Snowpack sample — Loveland Pass, Silver Plume, Colorado, USA (2/11/26, 12:00 PM MST)
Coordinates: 39.663, -105.886
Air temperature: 35 °F
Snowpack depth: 82 cm
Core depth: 10 cm
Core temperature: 17.6 °F
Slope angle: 13°, slope face: 12°
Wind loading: high
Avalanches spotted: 1
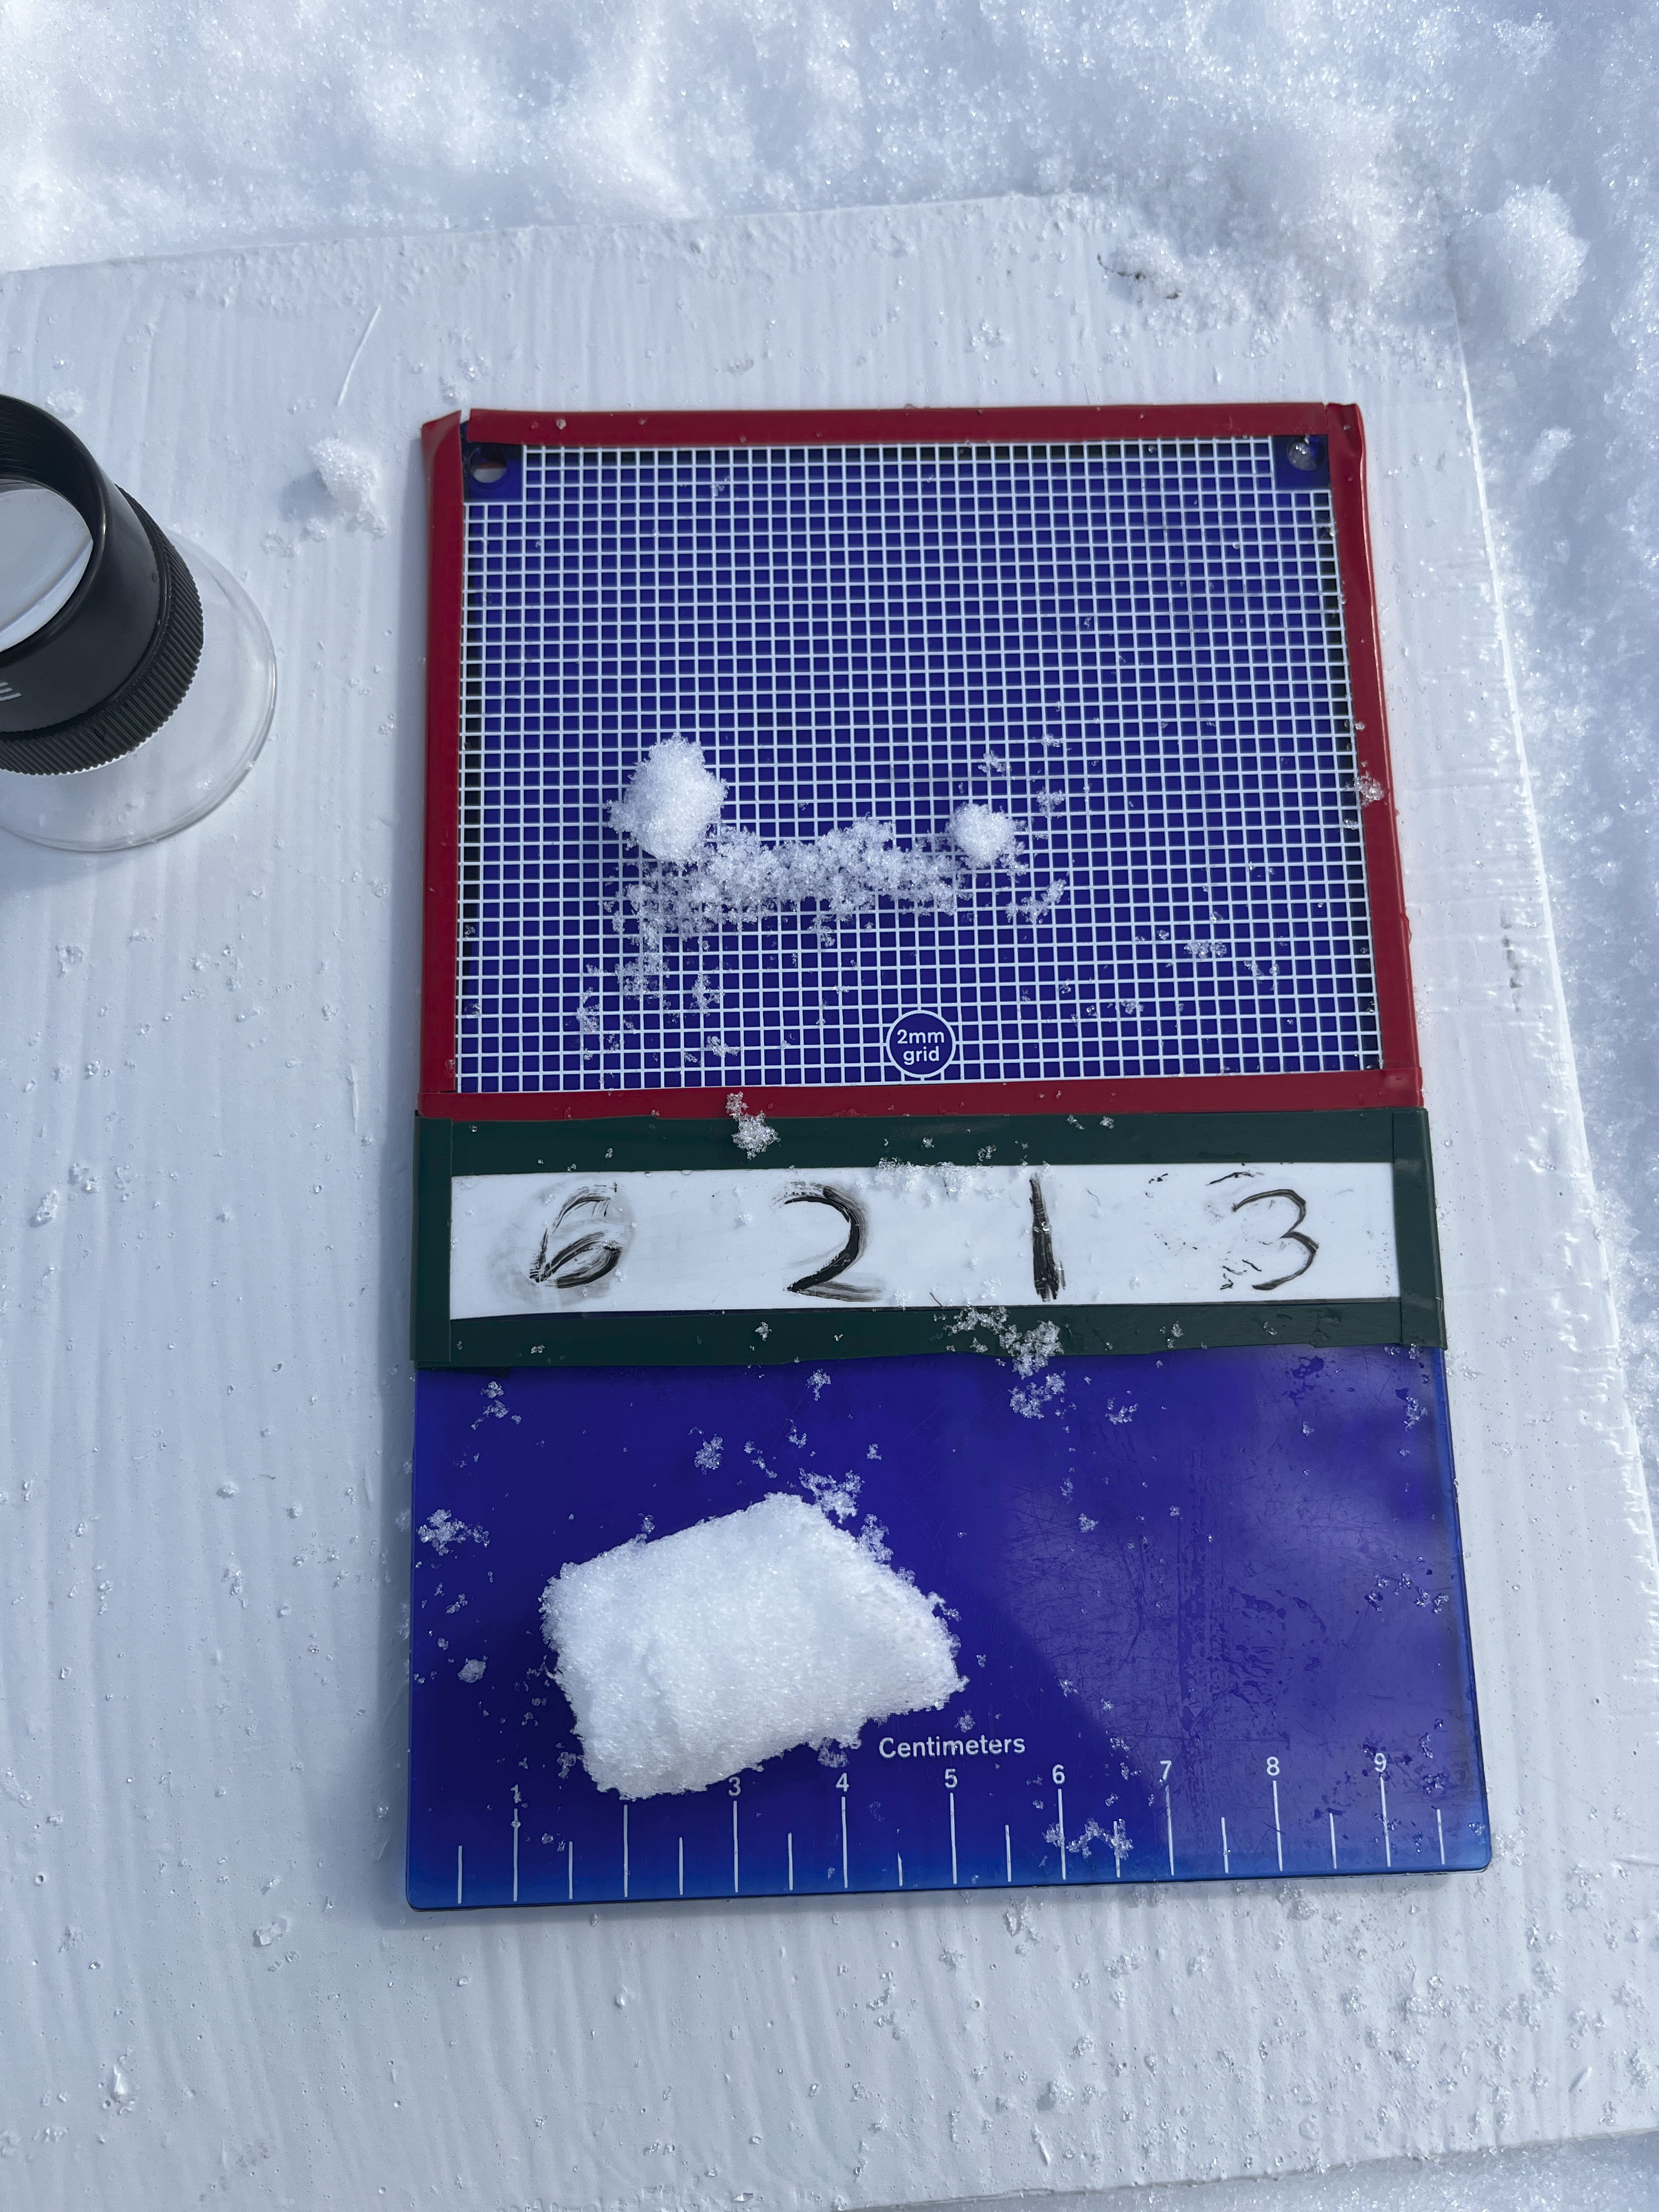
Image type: crystal_card
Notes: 1 small avalanche spotted on the north side of the bowl, lots of wind loading